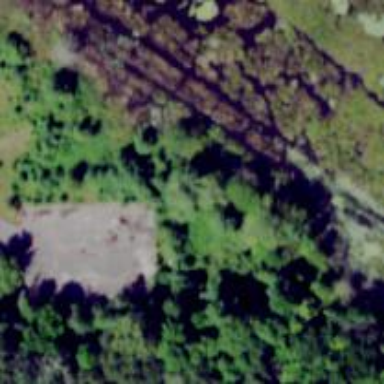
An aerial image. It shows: Abandoned railway spur.